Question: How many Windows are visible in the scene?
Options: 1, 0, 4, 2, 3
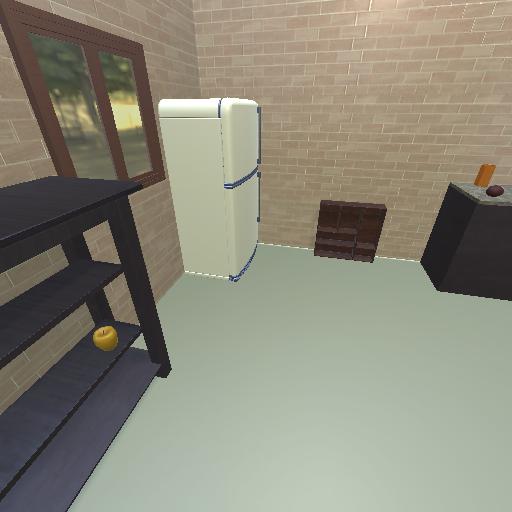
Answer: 1